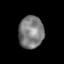
Tissue: skin
Cell type: Epithelial cells
Senescence score: 0.2762
Nuclear area (px): 785
Mean DAPI intensity: 126.443